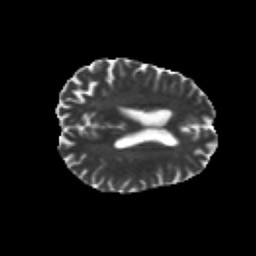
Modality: T2w
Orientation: axial
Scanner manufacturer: siemens
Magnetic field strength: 3 T
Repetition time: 6.8 s
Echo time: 0.093 s